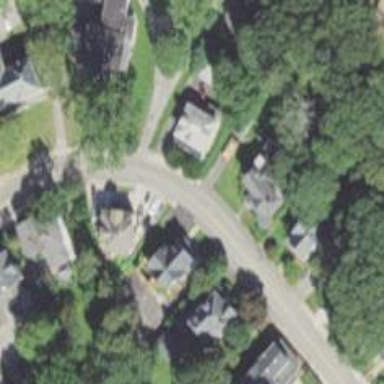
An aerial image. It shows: Residential driveway used as service road.